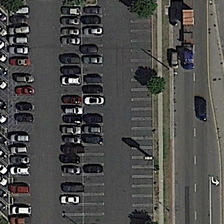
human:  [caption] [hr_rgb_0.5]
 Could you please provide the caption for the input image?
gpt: five rows parking space in it while with dark gray ground in it .

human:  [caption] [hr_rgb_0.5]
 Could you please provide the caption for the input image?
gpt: many cars in the parking while most cars are black or white .

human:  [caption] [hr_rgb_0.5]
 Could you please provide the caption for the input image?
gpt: many cars ordered arranged in the parking while with a dark gray highway besides .

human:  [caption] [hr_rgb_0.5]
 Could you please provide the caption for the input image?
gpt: four rows cars in the parking while with four trees on either hand .

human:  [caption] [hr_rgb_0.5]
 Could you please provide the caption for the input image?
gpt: many cars are parked in a parking lot next to a road .